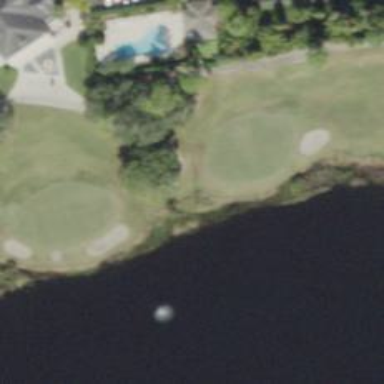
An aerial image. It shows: Golf hole.